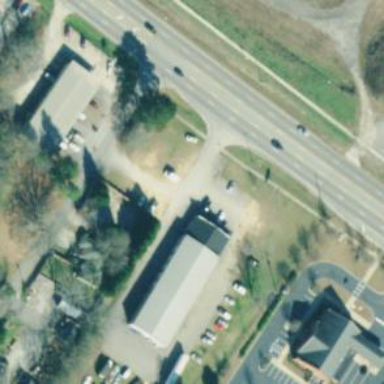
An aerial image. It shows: Building that is tyre shop.